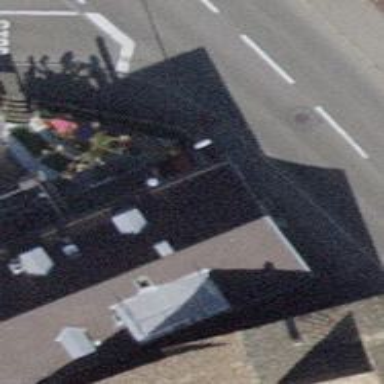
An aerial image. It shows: Restaurant.